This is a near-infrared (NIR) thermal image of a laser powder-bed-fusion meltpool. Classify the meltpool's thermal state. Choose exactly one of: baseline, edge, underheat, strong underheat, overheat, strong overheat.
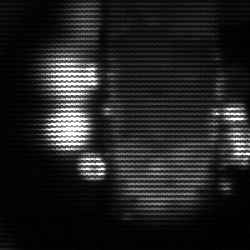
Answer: strong underheat